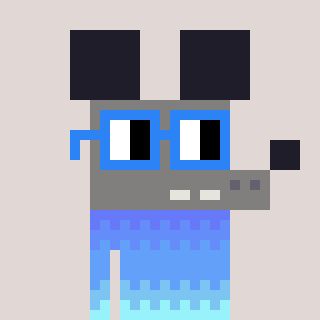
a pixel art character with square blue glasses, a mouse-shaped head and a grayscale-colored body on a warm background